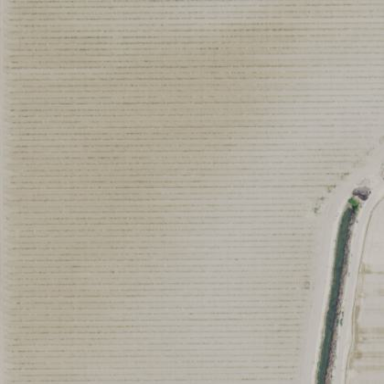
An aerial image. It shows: Orchard.